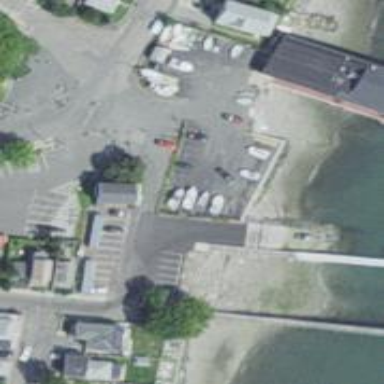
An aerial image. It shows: Slipway on service road for leisure land activities.